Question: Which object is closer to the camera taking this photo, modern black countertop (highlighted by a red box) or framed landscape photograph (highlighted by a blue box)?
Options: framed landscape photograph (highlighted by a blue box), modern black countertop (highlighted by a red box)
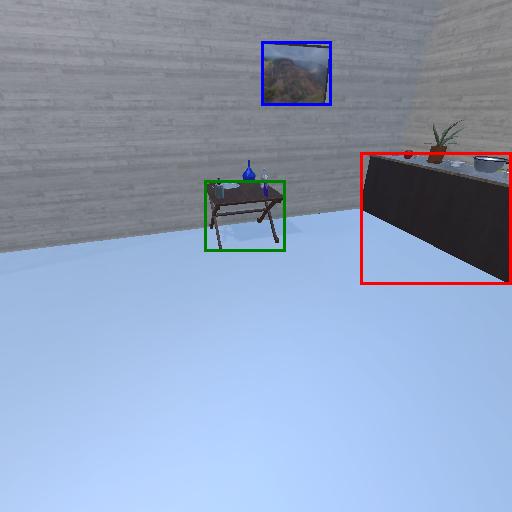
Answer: framed landscape photograph (highlighted by a blue box)